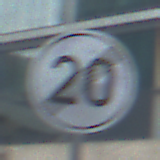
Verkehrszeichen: EndeGeschwindigkeit20
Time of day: MorningAfternoon
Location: Outdoor (Urban)
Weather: PartlyCloudy
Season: NotSpecified
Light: Natural